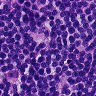
Metastatic tissue present: no